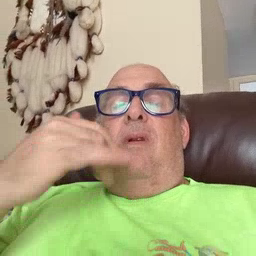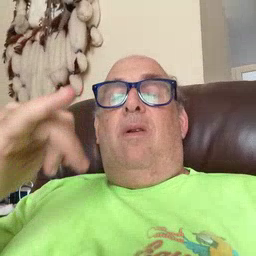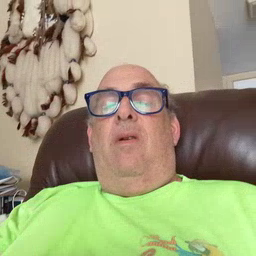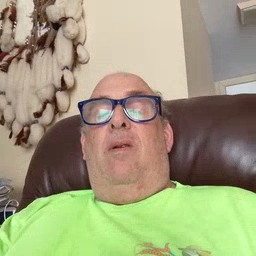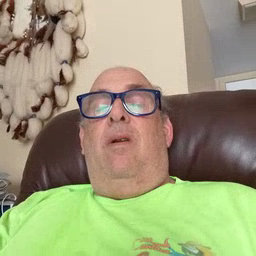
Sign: yellow